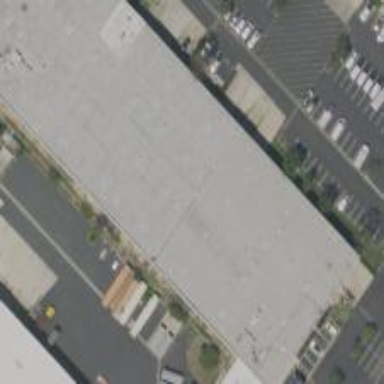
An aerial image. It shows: Commercial building.